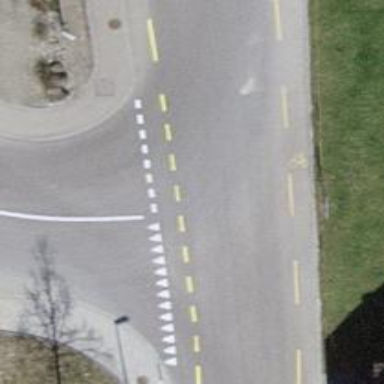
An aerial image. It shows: Tertiary road with asphalt surface and cycle lane.